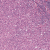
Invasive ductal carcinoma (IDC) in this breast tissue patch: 1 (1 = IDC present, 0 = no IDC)